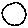
Label: circle